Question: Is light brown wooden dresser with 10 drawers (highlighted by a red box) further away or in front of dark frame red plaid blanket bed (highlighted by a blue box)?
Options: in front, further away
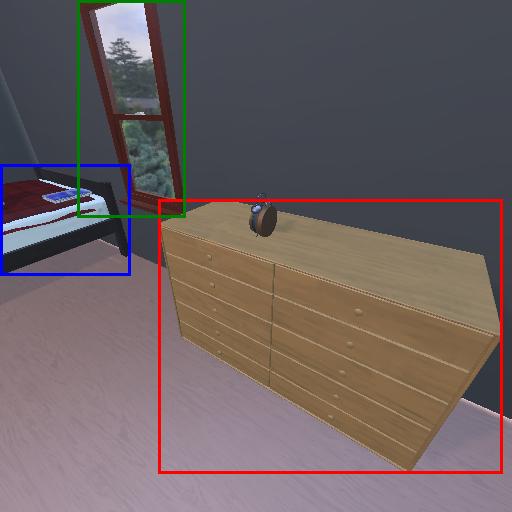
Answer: in front